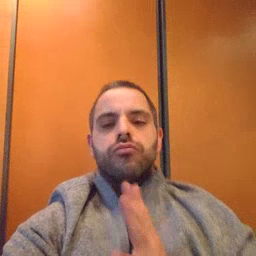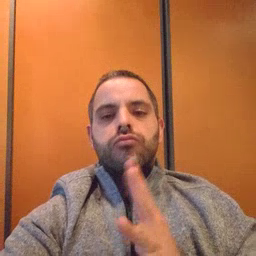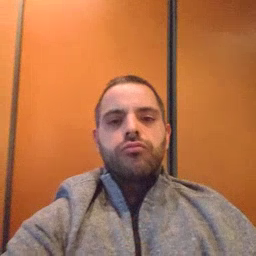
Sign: fine